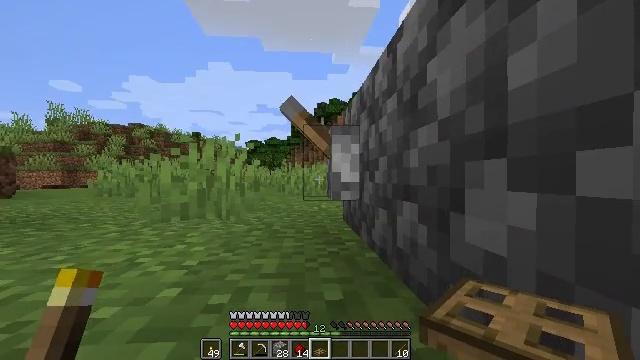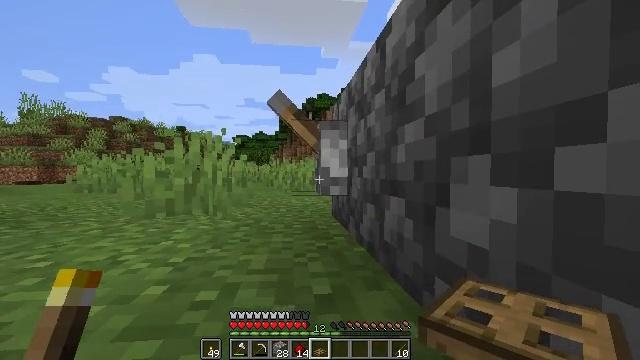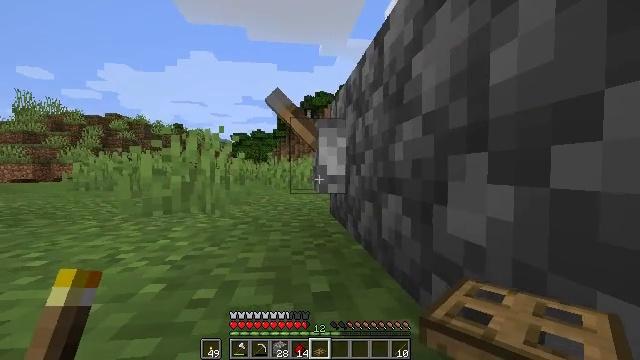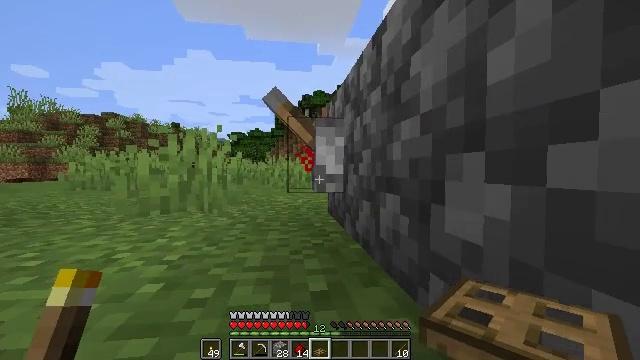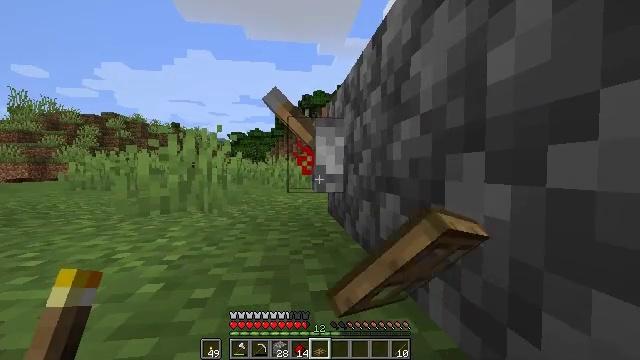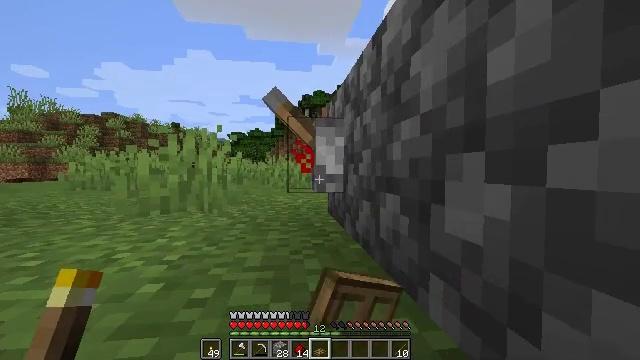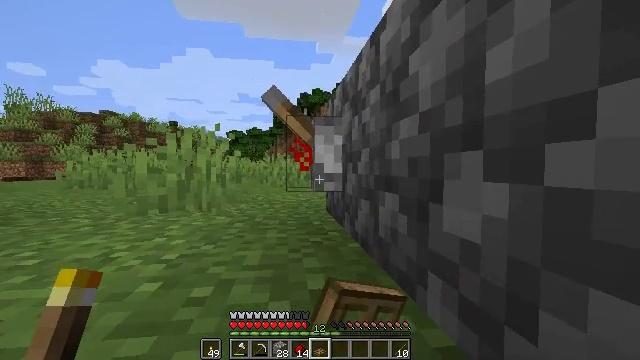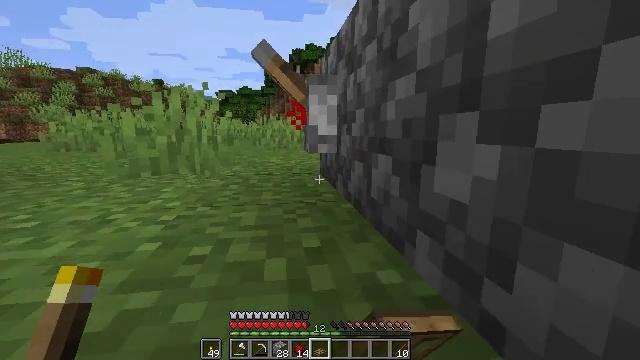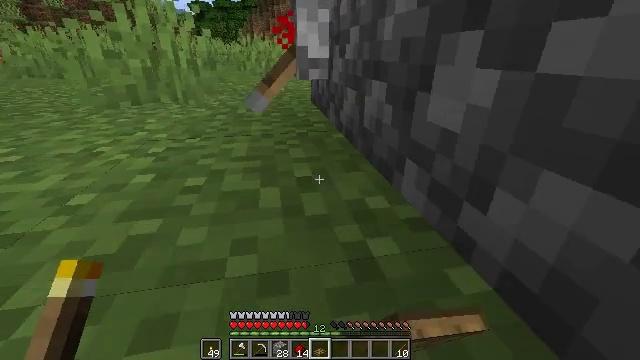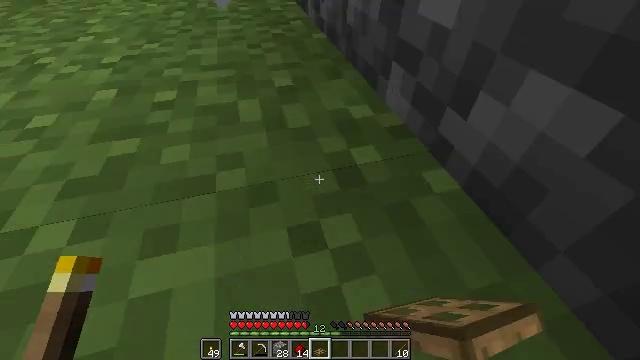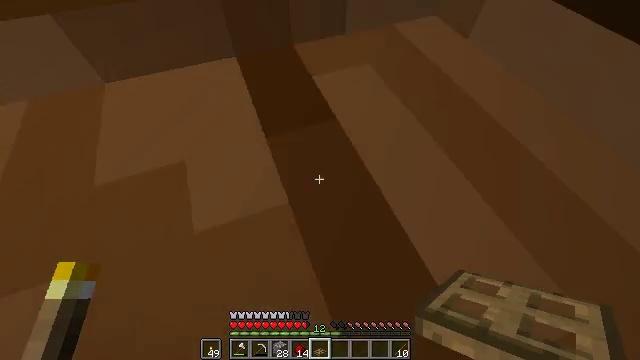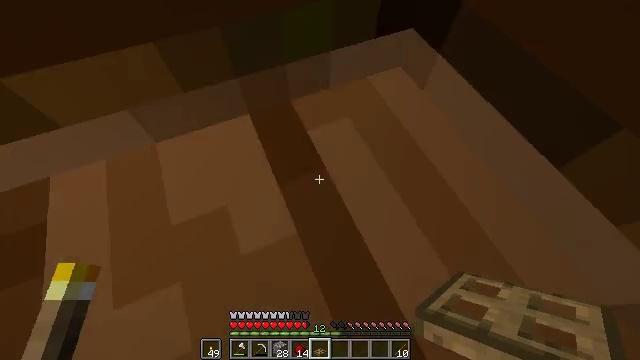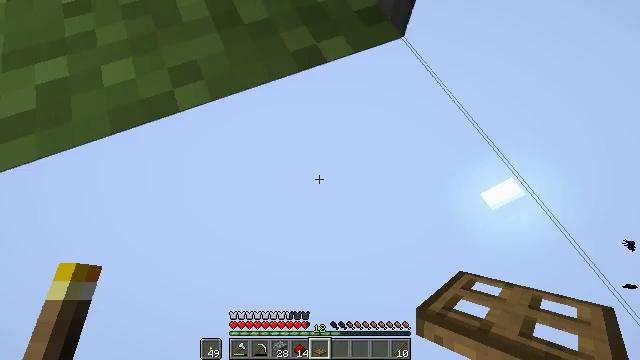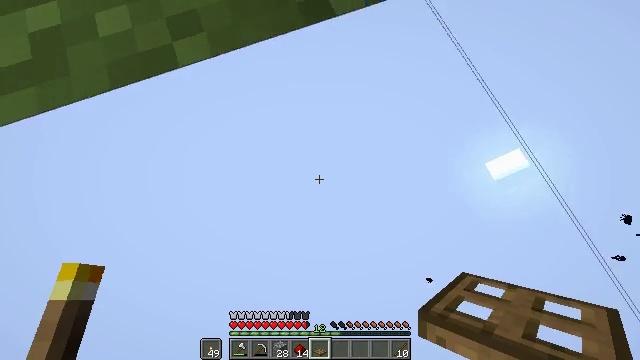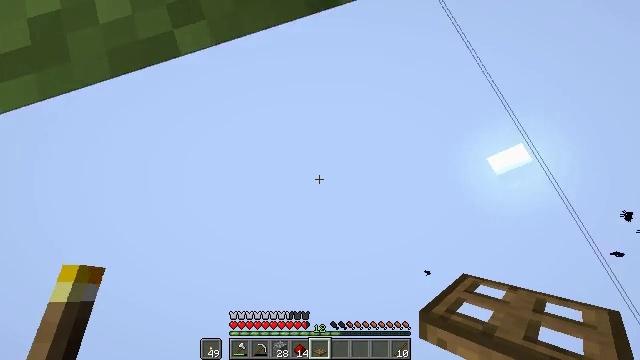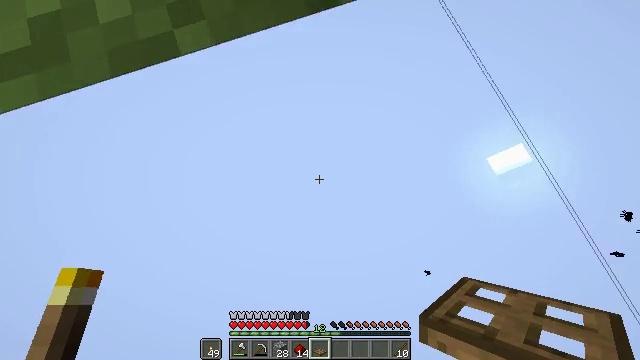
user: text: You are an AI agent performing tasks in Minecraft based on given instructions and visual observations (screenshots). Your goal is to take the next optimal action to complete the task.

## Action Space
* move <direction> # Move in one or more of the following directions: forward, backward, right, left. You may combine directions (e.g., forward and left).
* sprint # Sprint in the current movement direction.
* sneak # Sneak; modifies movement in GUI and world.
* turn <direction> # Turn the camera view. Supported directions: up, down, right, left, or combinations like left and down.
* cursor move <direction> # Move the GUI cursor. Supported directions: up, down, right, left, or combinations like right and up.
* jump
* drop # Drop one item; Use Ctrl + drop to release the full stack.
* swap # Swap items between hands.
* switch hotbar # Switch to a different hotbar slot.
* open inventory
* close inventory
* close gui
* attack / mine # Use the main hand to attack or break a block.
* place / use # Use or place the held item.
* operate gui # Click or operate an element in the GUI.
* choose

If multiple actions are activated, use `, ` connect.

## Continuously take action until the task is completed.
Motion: motion action
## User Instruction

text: Mine the composter block.
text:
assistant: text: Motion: turn right and down
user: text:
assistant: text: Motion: no_op
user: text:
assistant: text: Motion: use / place
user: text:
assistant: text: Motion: use / place
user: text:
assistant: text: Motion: no_op
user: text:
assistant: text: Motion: no_op
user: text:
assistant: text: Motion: turn right and down
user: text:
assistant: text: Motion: turn right and down
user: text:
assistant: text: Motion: turn right and down
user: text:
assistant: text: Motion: turn right and down
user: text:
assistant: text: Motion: turn right and down
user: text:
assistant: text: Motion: turn down
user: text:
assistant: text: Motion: turn left and down
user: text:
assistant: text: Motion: turn down
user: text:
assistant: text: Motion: no_op
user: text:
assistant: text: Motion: no_op
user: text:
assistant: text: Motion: no_op
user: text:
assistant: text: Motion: turn right and down
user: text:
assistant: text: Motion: turn right and down
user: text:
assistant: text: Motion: turn right and down
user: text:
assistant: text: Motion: turn right and down
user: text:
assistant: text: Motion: turn right and up
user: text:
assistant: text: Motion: turn right and up
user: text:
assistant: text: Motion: turn right and up
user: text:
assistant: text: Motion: turn right and up
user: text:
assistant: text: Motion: turn up
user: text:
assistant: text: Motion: no_op
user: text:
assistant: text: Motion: move right
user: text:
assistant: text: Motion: move right
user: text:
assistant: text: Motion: move right